Aerial crown-view tile of a tropical tree (Barro Colorado Island, Panama), acquired 20250512:
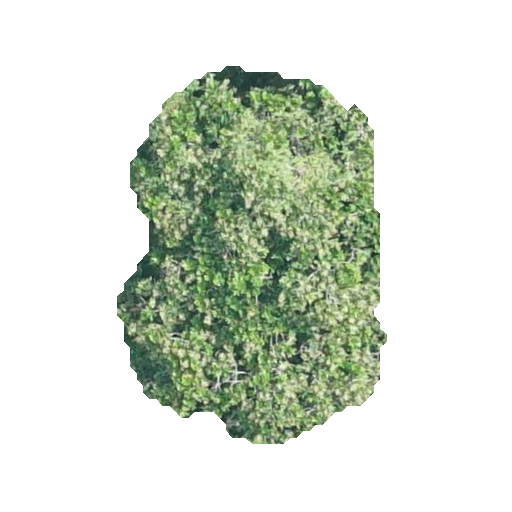
Species: Anacardium excelsum
GBIF accepted scientific name: Anacardium excelsum
Crown area: 115.481 m²